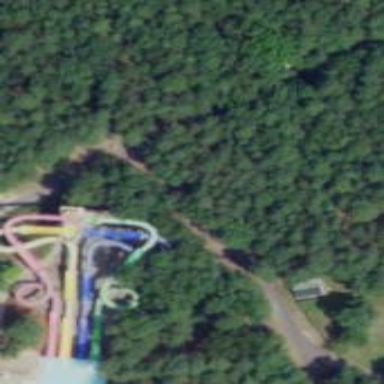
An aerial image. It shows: Tourism attraction featuring water slide.